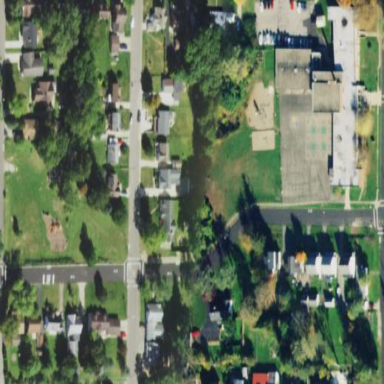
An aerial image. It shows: School.